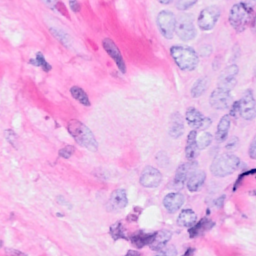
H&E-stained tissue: Breast